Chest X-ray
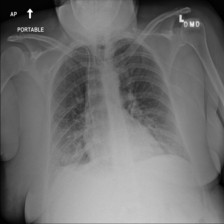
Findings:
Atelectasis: negative
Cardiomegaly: negative
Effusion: negative
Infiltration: negative
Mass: negative
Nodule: negative
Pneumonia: negative
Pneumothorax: negative
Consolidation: negative
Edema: negative
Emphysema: negative
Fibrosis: negative
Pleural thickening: negative
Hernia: negative